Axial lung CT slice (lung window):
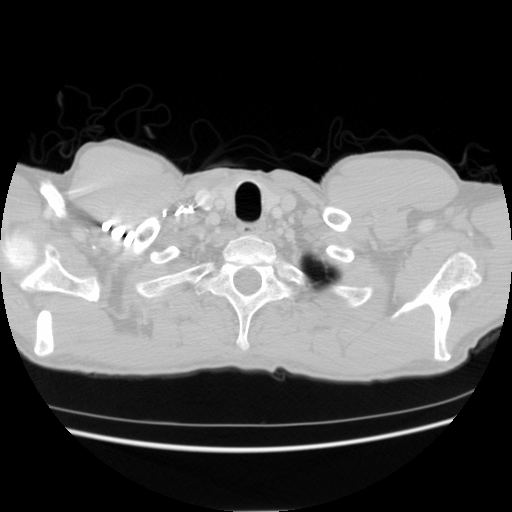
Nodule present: no